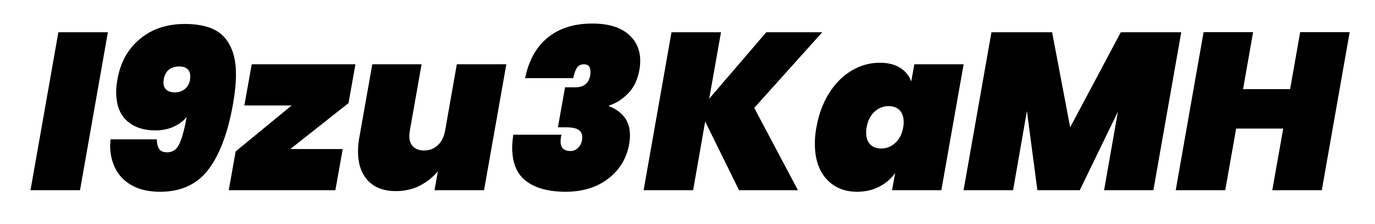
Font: Poppins-BlackItalic